Current action and preconditions to check: trajectory_clear

Your task: For each precondition in the list above, predict whether it will hold at this action.

Consider the current scene as observed from the mobile robot's camera, and analyze the predicted future states of all dynamic agents (e.g., people, animals, vehicles, or any moving entities) within the NEXT SECOND.

IMPORTANT: Only answer "very likely" if you are absolutely certain—based on strong, clear evidence—that a dynamic agent will violate the precondition in the predicted future state. Do NOT answer "very likely" for unlikely, ambiguous, or low-probability risks.

Ask yourself for each precondition: Is there a high probability, with clear and convincing evidence, that the predicted future states of any dynamic agent will interfere with the predicted future state of the currently executing action within the NEXT SECOND, causing that precondition to fail?

Assess the risk level based on these predictions. Use "likely" or "very likely" if motions create a clear risk of interference.

Use "neutral" or "improbable" if agents are nearby but their predicted paths are clearly diverging or non-conflicting.

Failure Risk Categories: "very improbable", "improbable", "neutral", "likely", "very likely"

Answer Format: Output ONLY the probability_of_failure value from these categories: "very improbable", "improbable", "neutral", "likely", "very likely"

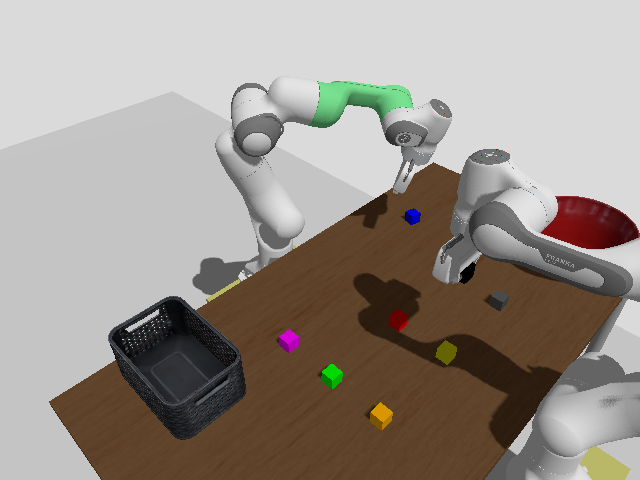

Answer: very improbable